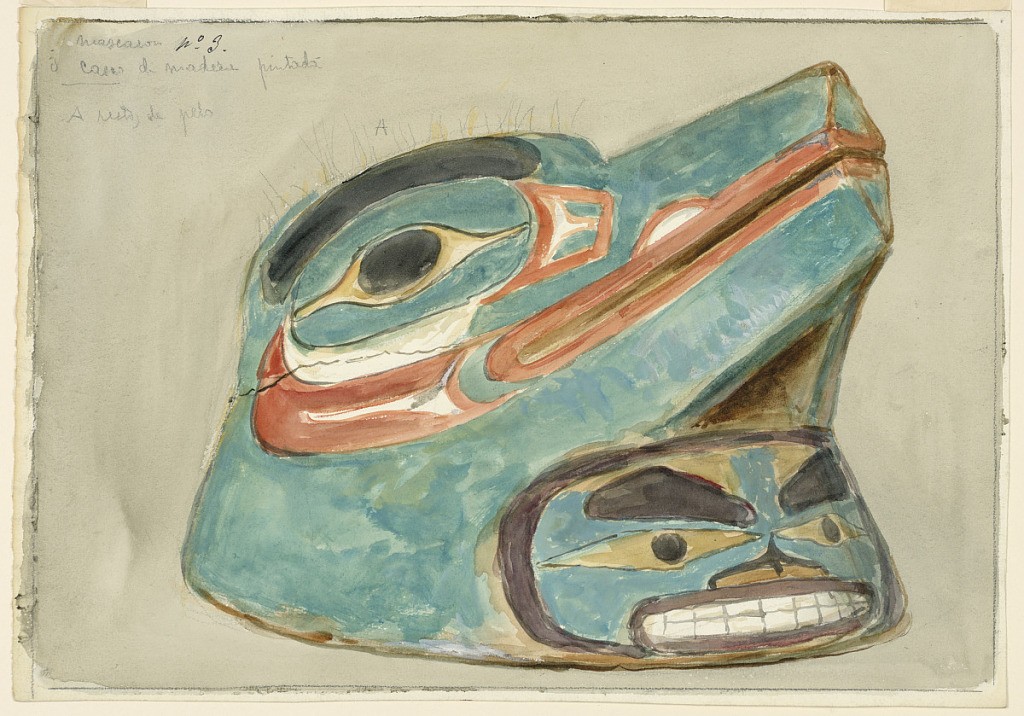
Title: Tlingit (Indigenous Alaskan) Helmet
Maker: Raimundo de Madrazo, Spanish, 1841–1920
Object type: Drawing
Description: Indigenous Alaska (Tlingit) helmet brought to Spain by  Alejandro Malaspina in 1791, and held at the Museo de América, Madrid, inventory no. 13911